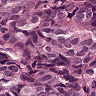
Metastatic tissue present: yes